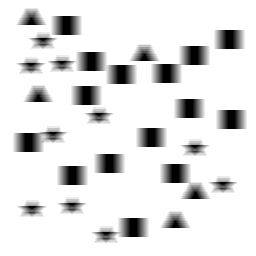
Squares: 15
Triangles: 5
Stars: 10
Total shapes: 30